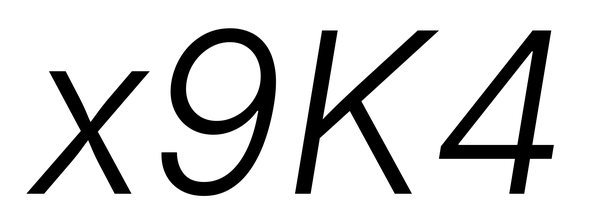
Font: Inter-Italic_Light_Italic